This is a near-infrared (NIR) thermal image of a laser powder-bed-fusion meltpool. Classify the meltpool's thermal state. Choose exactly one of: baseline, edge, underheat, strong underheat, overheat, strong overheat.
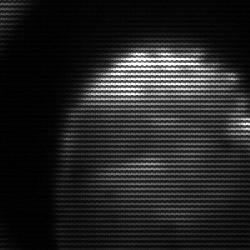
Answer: edge